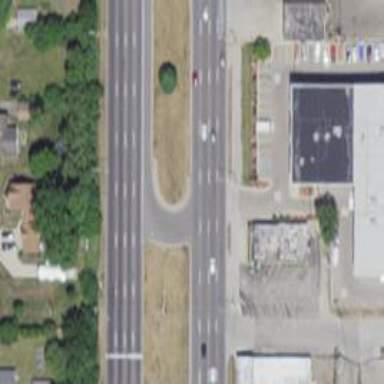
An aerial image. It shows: Primary link highway with asphalt surface.